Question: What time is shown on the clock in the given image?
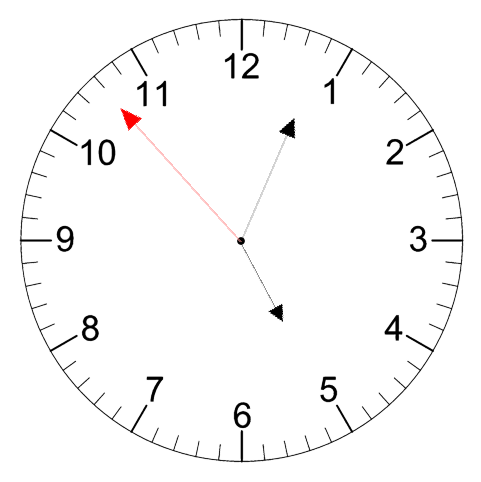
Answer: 05:03:53